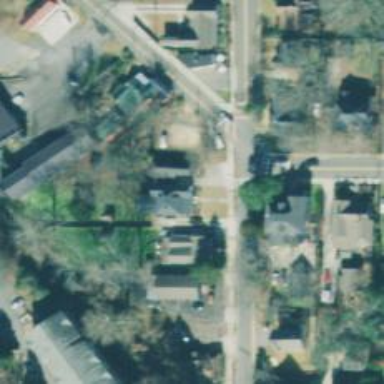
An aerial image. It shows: Residential road with asphalt surface and sidewalk on the left.